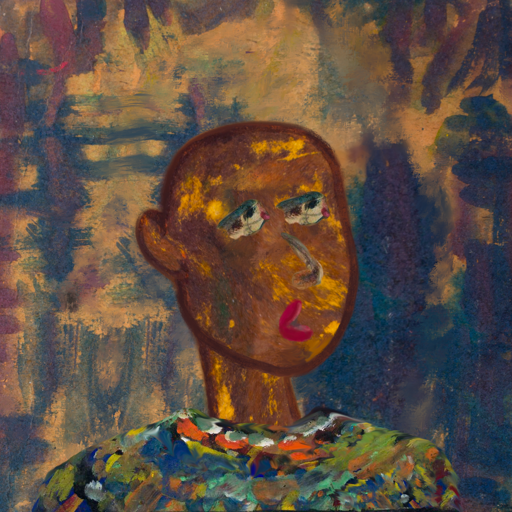
Background: InTheSun, Head And Neck Side: Comrade, Face Side: Pipe, Bust: An_Impression, Hair Side: Blank, Head Accessory: Blank, Second Necklace: Blank, Necklace: Blank, Baby: Blank